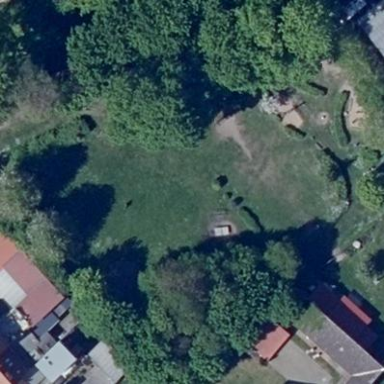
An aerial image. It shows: Playground area for leisure land.